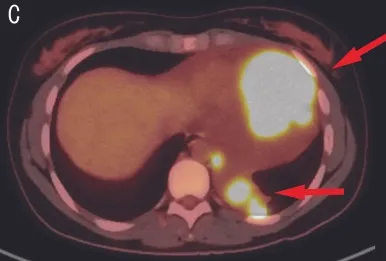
Positron emission tomography (tumor image). Left intrahilar, left hilar, and left cardiophrenic masses with associated hypermetabolic right hilar, left hilar, subcarinal, costophrenic, aortopulmonary, paratracheal and mediastinal lymphadenopathy. No evidence of bone marrow lesions was noted.
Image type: radiology (pet)